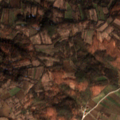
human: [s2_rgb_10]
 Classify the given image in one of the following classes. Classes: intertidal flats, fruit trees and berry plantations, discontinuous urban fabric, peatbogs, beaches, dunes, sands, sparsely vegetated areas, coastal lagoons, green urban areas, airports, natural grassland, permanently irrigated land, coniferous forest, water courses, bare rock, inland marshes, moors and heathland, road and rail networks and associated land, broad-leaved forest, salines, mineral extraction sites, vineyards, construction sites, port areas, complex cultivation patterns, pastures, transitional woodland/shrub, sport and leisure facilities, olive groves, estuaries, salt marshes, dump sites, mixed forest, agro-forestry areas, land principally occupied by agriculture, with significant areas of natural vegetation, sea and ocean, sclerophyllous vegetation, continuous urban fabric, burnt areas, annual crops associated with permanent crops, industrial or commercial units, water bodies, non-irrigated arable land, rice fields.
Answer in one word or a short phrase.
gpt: complex cultivation patterns, land principally occupied by agriculture, with significant areas of natural vegetation, broad-leaved forest